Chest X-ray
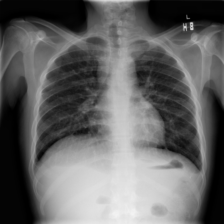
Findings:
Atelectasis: negative
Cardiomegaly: negative
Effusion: positive
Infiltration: positive
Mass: negative
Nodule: negative
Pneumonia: negative
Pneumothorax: negative
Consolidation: negative
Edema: negative
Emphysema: negative
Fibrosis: negative
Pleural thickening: negative
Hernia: negative